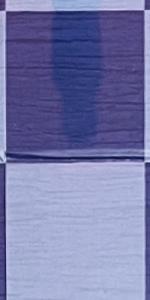
Label: Empty